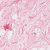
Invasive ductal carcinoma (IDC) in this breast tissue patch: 0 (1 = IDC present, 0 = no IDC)